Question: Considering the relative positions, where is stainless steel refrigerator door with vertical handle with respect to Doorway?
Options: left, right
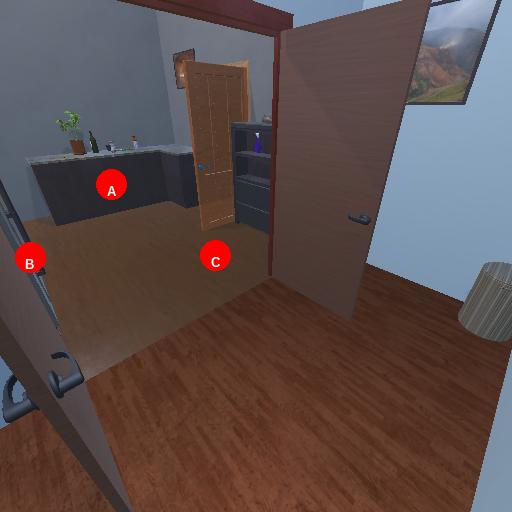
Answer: left